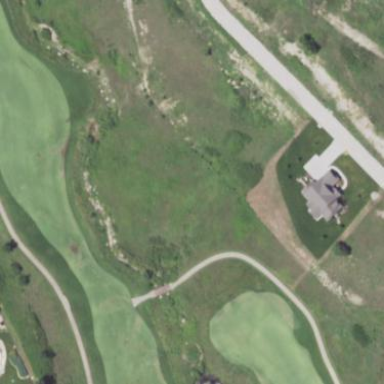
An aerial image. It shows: Grassy area designated as golf fairway.